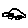
Label: car